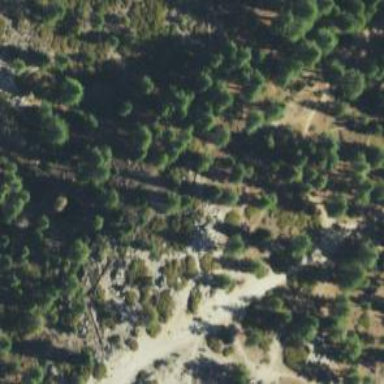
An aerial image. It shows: Woodland with evergreen needle-leaved trees.